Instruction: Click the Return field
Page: home
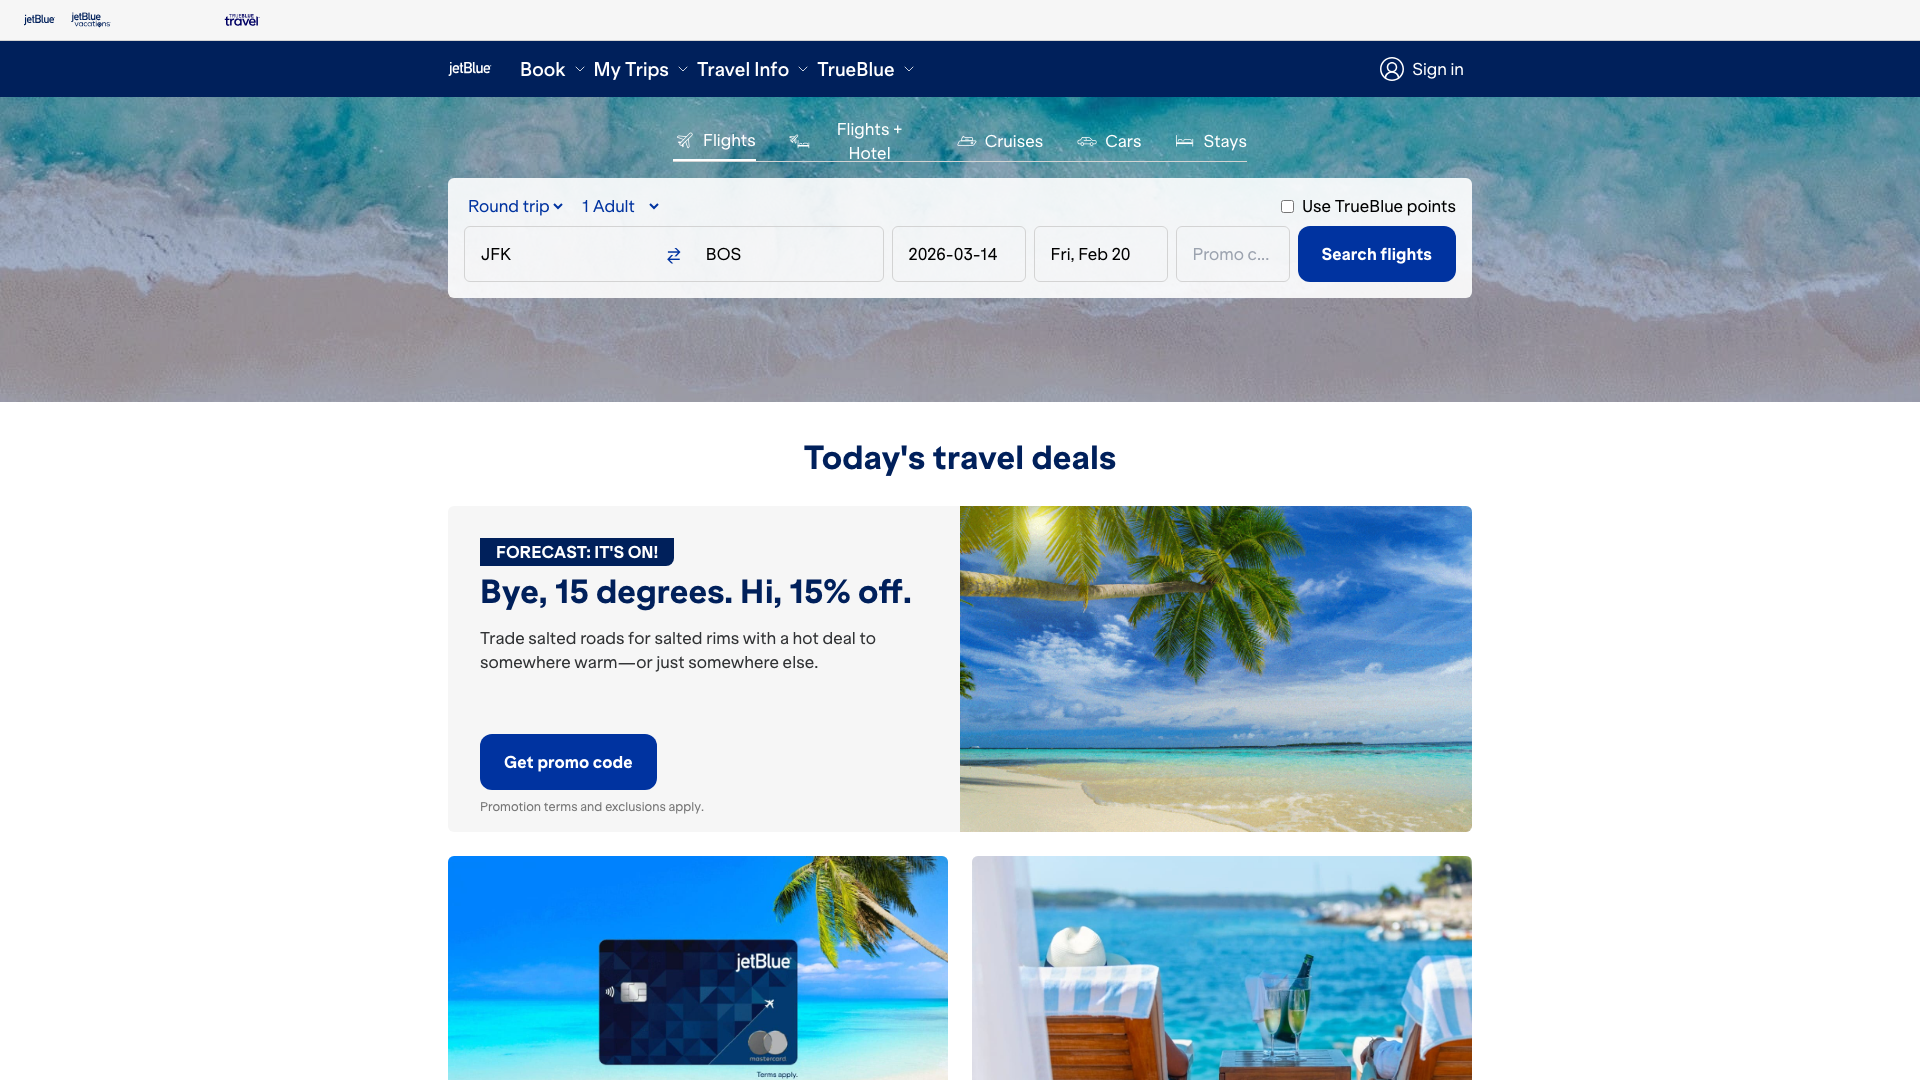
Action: click